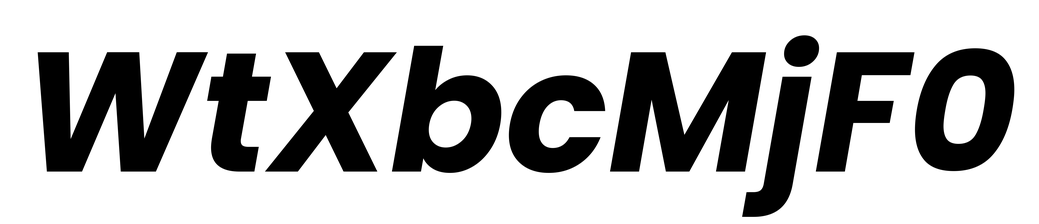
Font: Poppins-BoldItalic